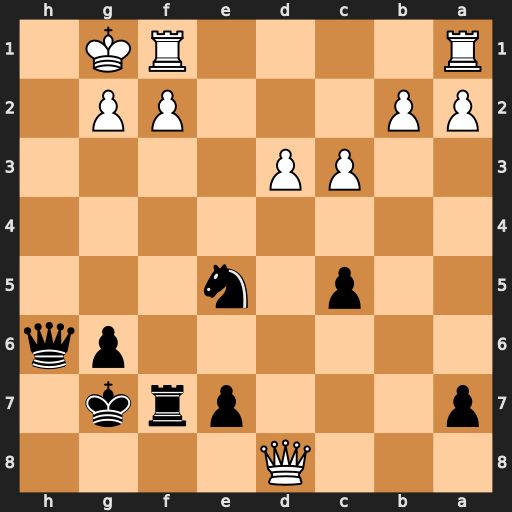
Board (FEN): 3Q4/p3prk1/6pq/2p1n3/8/2PP4/PP3PP1/R4RK1
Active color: b
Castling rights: -
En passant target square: -
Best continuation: Ng4 Qc7 e5 Qxf7+ Kxf7